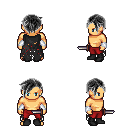
a pixel art fantasy rpg character, male body template, human, tanned skin, black tattered cape, red pants, gray pixie cut hairstyle, white cloth bracers, black shoes, dagger, four views (front, back, left, right), 2x2 character sprite sheet, small pixel art, hard edges, no anti-aliasing